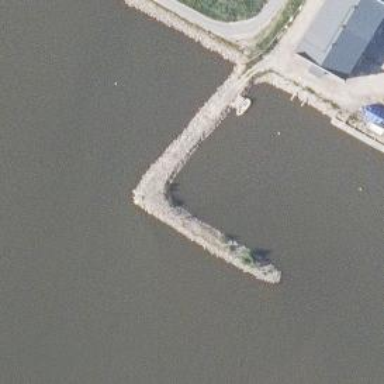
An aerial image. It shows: Breakwater structure.